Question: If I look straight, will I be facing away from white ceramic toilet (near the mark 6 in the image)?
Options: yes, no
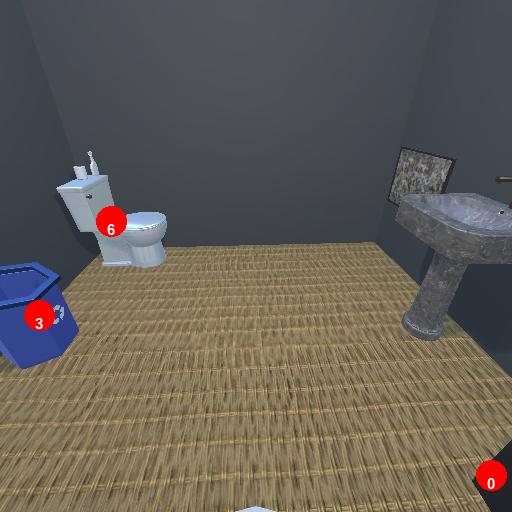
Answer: yes